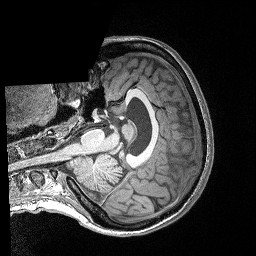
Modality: T1w
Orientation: axial
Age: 23
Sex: female
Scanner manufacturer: siemens
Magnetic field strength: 3 T
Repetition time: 2.4 s
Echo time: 0.03 s